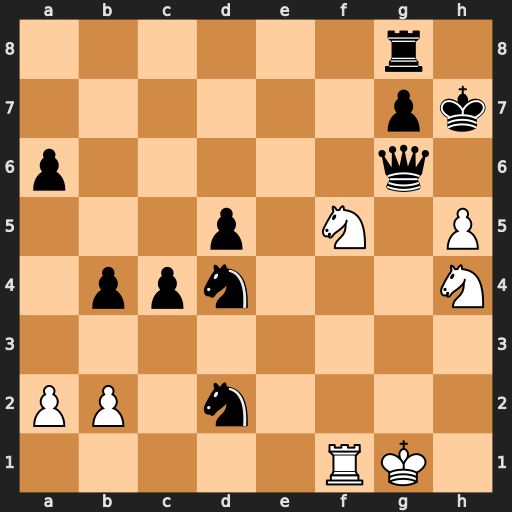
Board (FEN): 6r1/6pk/p5q1/3p1N1P/1ppn3N/8/PP1n4/5RK1
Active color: w
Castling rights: -
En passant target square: -
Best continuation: hxg6+ Kh8 Rf2